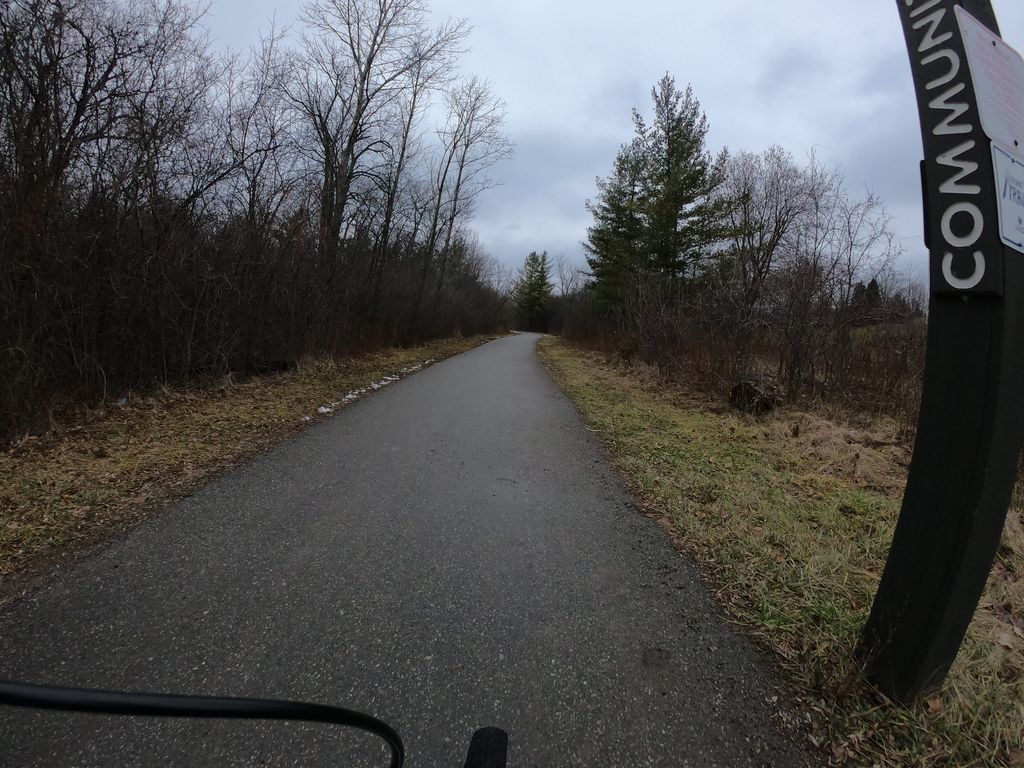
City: kitchener-waterloo